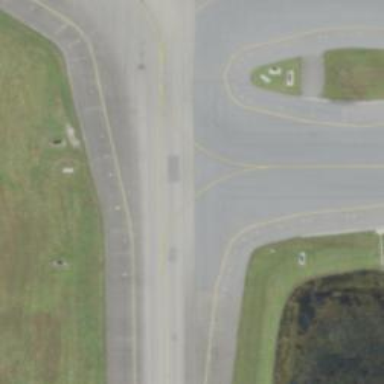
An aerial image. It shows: Image of taxiway at airport.